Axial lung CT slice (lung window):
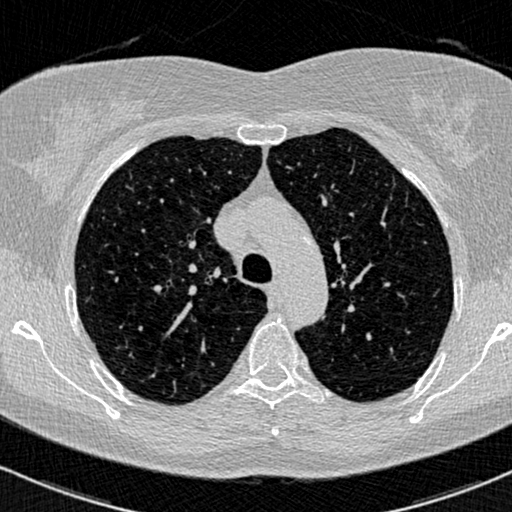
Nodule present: no